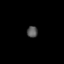
Tissue: lung
Cell type: Epithelial cells
Senescence score: 0.218
Nuclear area (px): 118
Mean DAPI intensity: 86.856